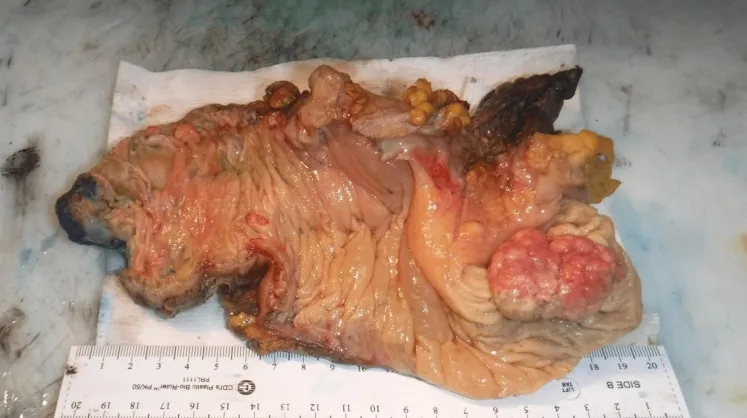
Macroscopic view of excised specimen showing ileocolic intussusception secondary to a growing mass in the cecum.
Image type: medical_photograph (other_medical_photograph)